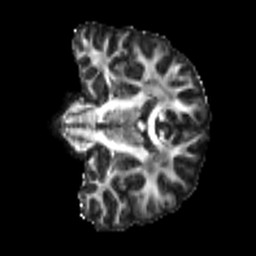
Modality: FA
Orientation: coronal
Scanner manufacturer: siemens
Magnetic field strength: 3 T
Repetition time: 4 s
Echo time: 0.0594 s